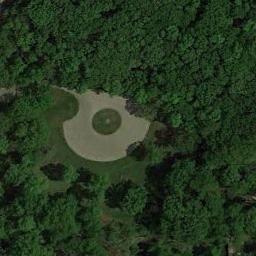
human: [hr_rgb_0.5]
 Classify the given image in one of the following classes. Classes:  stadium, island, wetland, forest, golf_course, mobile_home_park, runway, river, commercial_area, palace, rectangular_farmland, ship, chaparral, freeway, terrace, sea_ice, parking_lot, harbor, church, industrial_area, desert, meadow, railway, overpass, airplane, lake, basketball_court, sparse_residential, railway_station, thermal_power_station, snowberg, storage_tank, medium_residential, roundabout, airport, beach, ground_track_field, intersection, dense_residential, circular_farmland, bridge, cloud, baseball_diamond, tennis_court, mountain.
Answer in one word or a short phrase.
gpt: forest